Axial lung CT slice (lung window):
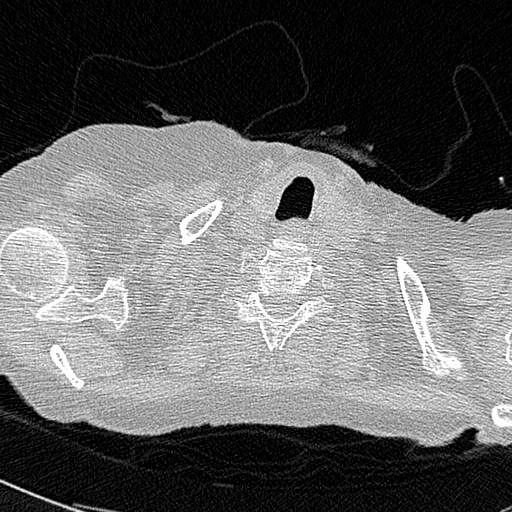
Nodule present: no